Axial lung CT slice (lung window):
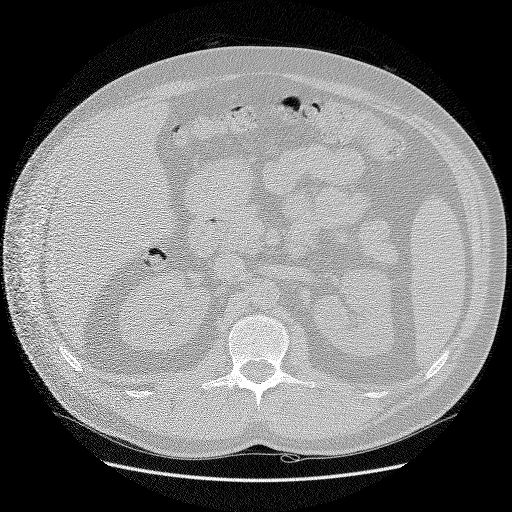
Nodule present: no